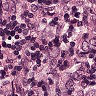
Metastatic tissue present: yes